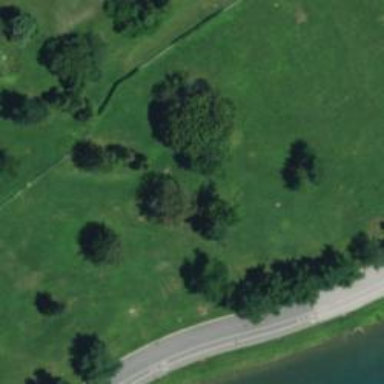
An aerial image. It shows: Disc golf tee area.